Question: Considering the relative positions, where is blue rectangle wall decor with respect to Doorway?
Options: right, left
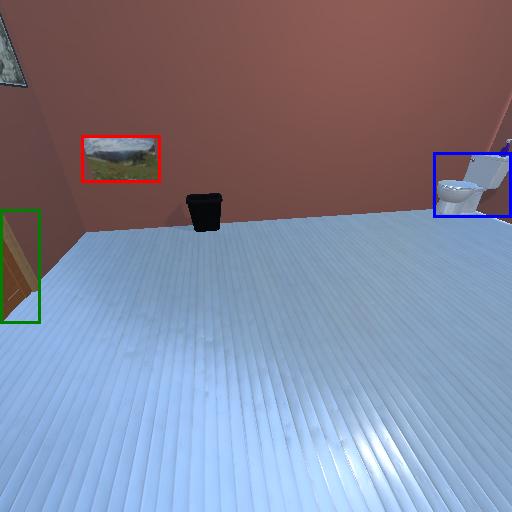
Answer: right